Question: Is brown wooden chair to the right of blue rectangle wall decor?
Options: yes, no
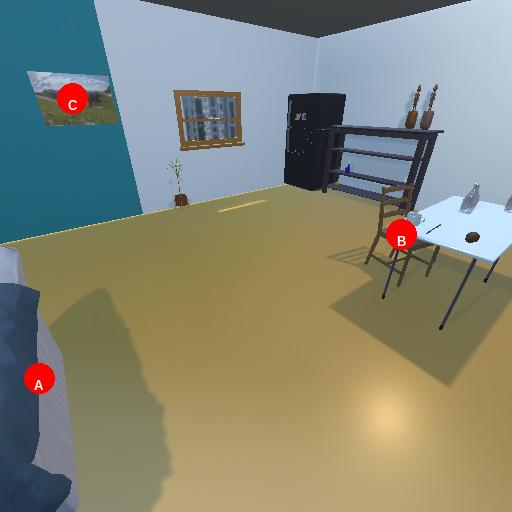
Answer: yes